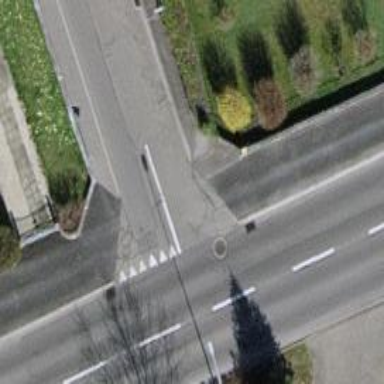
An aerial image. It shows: Road with "give way" sign.